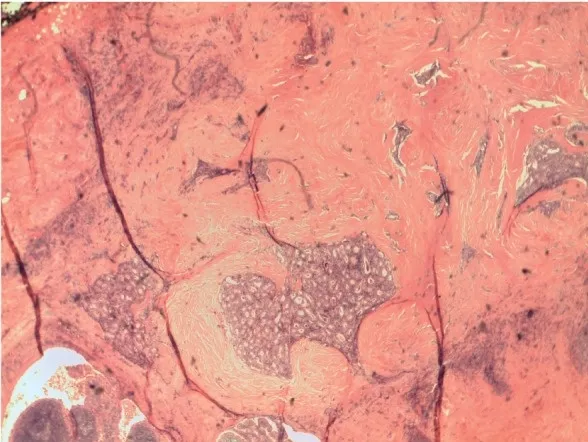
Papillary carcinoma sclerosing variant.
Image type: pathology (h&e)